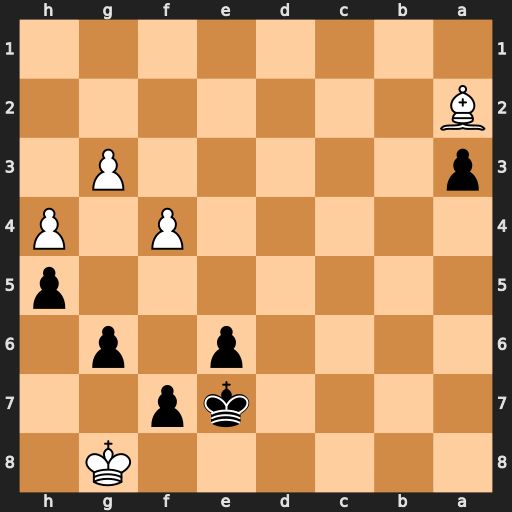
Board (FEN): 6K1/4kp2/4p1p1/7p/5P1P/p5P1/B7/8
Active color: b
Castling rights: -
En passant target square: -
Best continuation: f6 Kg7 e5 fxe5 fxe5 Kxg6 e4